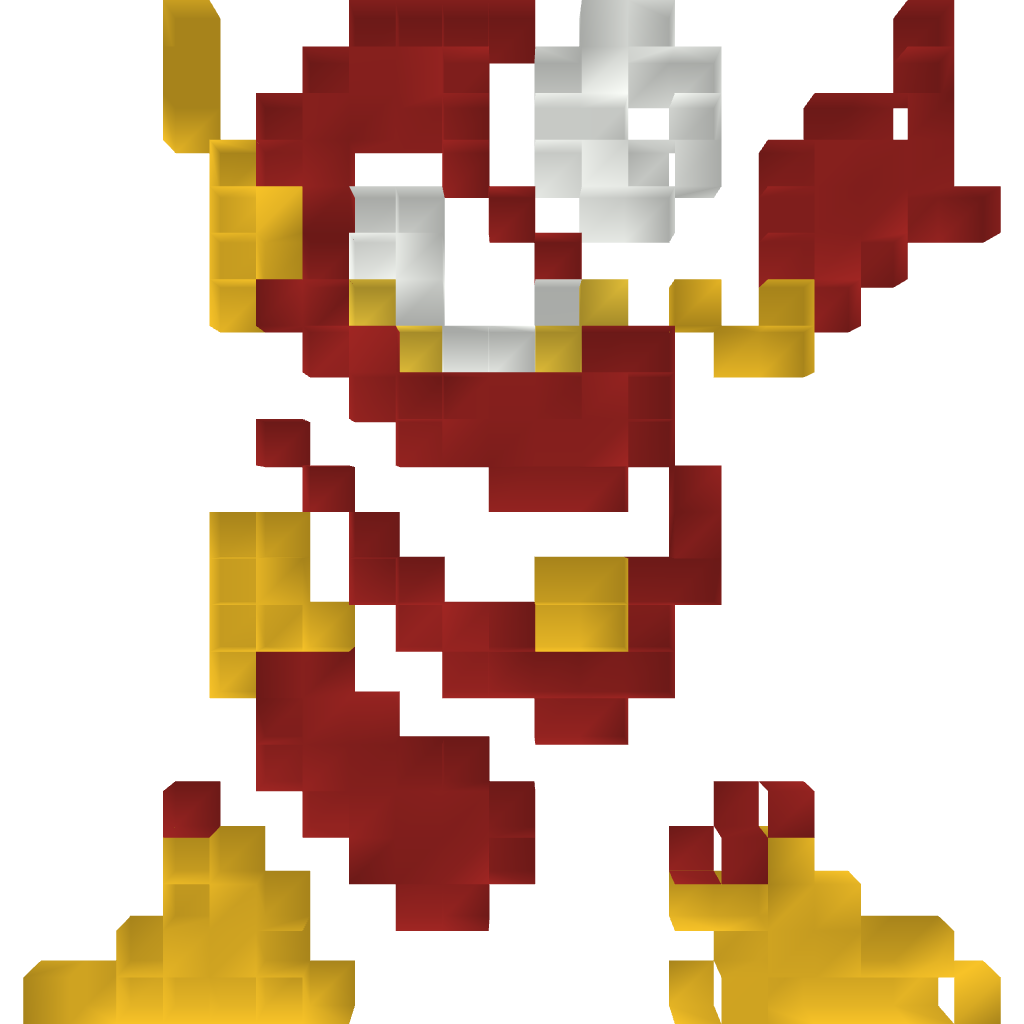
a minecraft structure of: Metalman (ErnieCIII)